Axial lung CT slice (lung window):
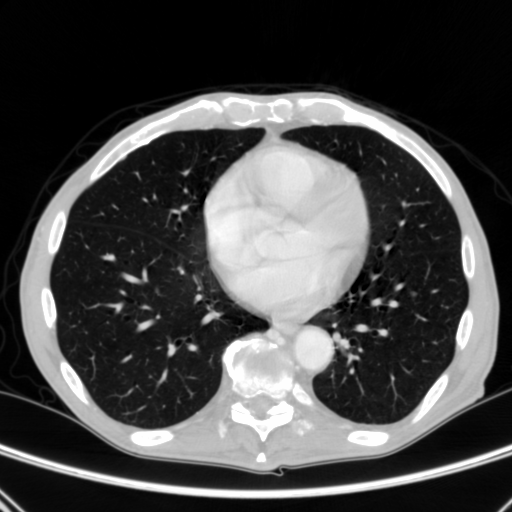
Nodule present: yes
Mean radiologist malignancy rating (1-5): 3